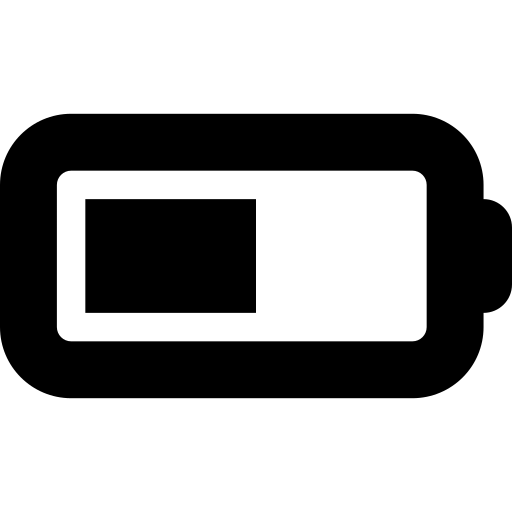
Tags: icon, FontAwesome, fa-icon, solid, battery, half